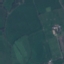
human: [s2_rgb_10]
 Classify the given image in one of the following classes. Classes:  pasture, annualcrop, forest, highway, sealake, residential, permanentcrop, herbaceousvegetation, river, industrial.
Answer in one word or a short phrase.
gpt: Pasture